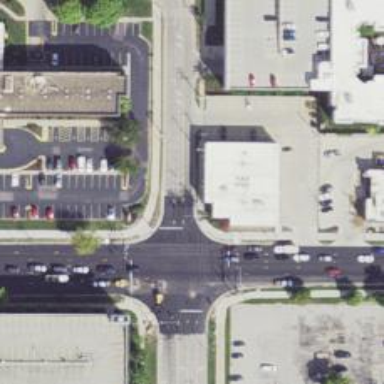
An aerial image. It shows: Marked road crossing.